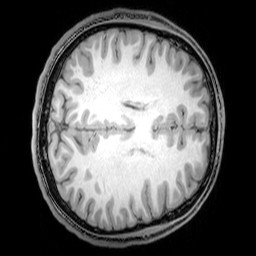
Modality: T1w
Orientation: axial
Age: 21
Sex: male
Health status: healthy
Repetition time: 0.081 s
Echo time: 0.037 s